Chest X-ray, AP view. Patient: 67 years old, sex M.
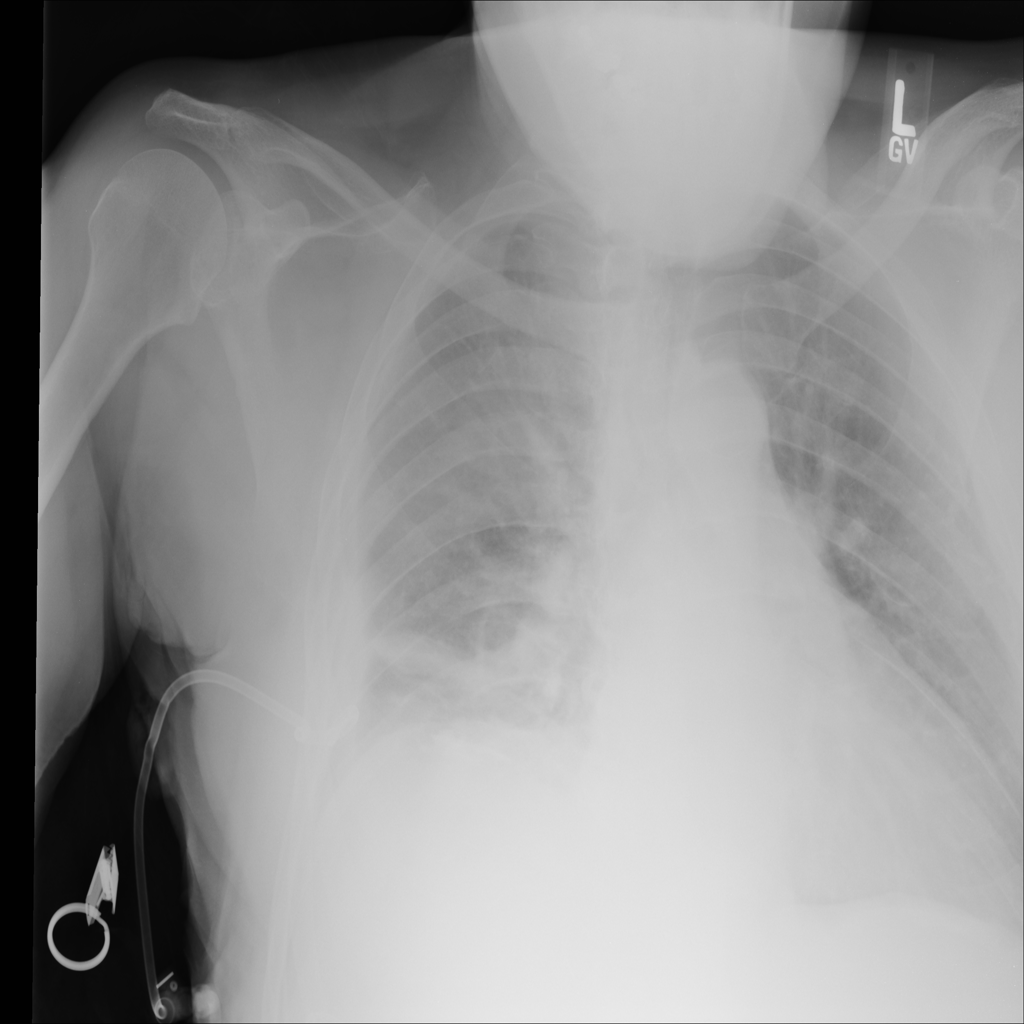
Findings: Atelectasis, Effusion